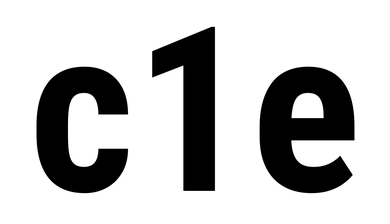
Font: Roboto_Condensed_Bold